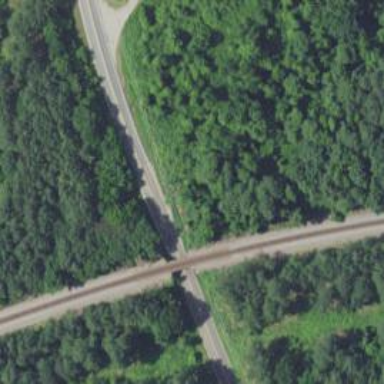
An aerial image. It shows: Unclassified road with asphalt surface.